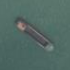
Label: Sand_carrier